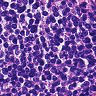
Metastatic tissue present: no